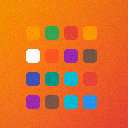
Screen state: on